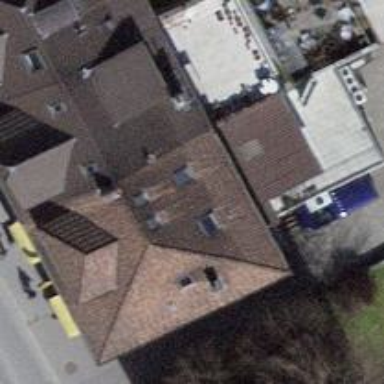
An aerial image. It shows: Bakery.